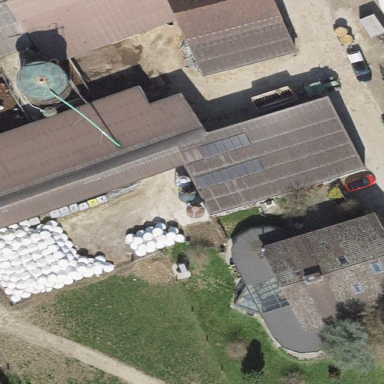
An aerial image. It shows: Farm building.